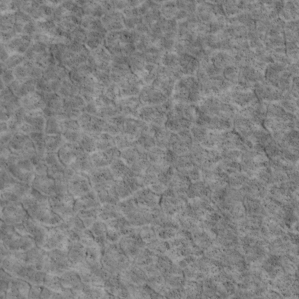
Label: non_frost